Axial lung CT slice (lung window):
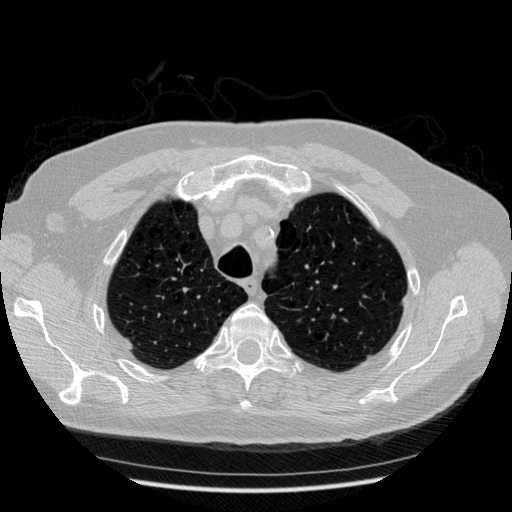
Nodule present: no